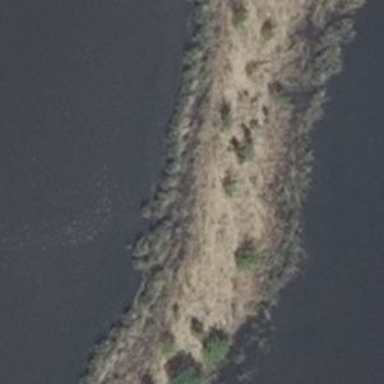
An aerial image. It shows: Reedbed in wetland area.